Question: Is there a way to remove "How To" and "About" annoying sections from TFS Web Interface.
And thats the ..., I talking about:

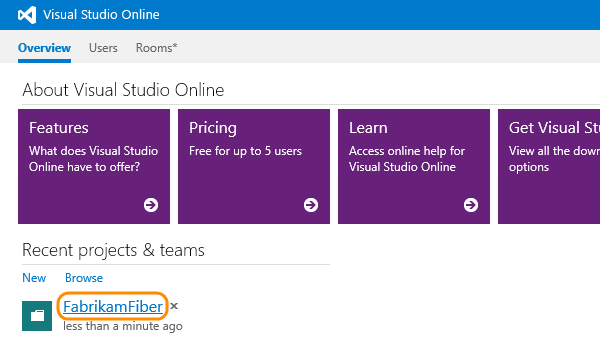
Answer: Sure, just click the close box to the right of the heading: